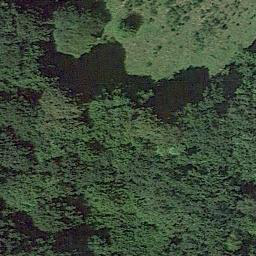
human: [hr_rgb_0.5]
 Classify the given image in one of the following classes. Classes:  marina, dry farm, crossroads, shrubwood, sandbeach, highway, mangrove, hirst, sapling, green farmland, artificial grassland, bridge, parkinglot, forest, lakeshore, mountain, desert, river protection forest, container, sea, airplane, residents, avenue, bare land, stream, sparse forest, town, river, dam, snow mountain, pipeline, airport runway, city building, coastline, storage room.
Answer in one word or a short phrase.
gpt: forest